Question: I have connected Xcode and my device through USB. In Organizer window my device is showing but near the schema option my device name does not showing for debugging. My Mac OS Version 10.8.2 and Xcode version 4.5.2 and IOS SDK 6.0 and My device OS 6.1.3.

Fot this i created device id and provisioning profile from my apple developer account and sinked that profile with my xcode.
The version of iOS on is not supported by this installation of the iOS SDK. Please restore the device to a version of the OS listed below, or update to the latest version of the iOS SDK; OS Installed on Your device 6.1.3 (10B329)
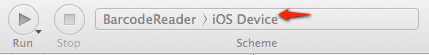
Answer: You need to update your SDK, update the SDK to 6.1 and everything will be fine.